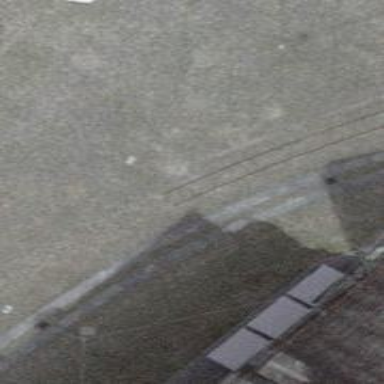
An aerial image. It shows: Abandoned railway.